Aerial crown-view tile of a tropical tree (Barro Colorado Island, Panama), acquired 20250414:
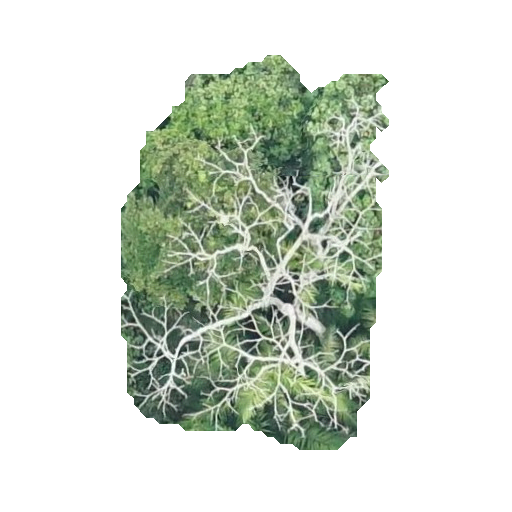
Species: Alseis blackiana
GBIF accepted scientific name: Alseis blackiana
Crown area: 125.928 m²